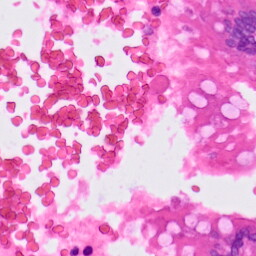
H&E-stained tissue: Lung